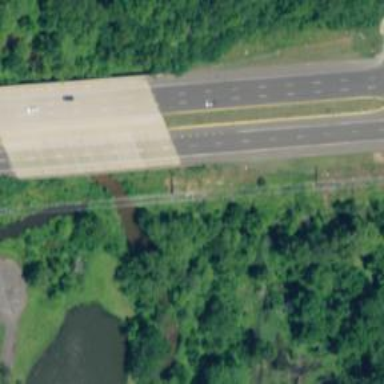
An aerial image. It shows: Bridge for trunk highway with expressway access.